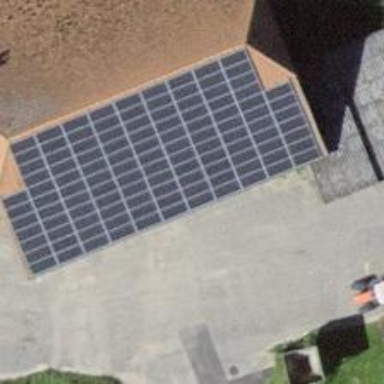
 consisting of solar photovoltaic panels."